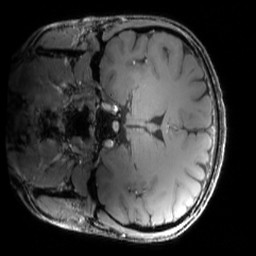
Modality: MP2RAGE
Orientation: coronal
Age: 26
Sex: female
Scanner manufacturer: siemens
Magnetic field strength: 6.98 T
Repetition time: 6 s
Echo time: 0.00283 s